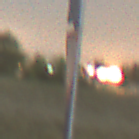
Verkehrszeichen: VorfahrtGewaehren
Zusatzzeichen oben: RichtungsangabeDurchPfeile9
Umgebung: Outdoor, Nature
Tageszeit: Night
Wetter: Clear
Licht: Natural
Jahreszeit: NotSpecified
Kontrast: HighContrast